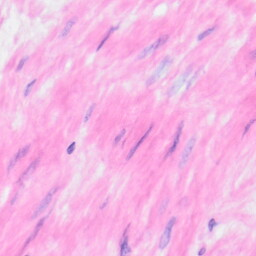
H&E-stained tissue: Kidney